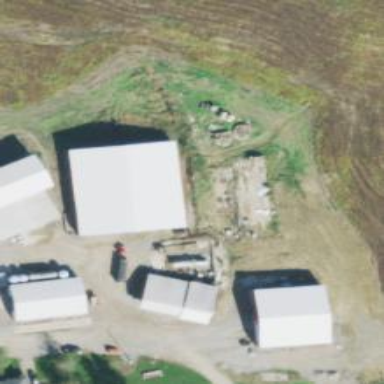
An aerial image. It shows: Silo.